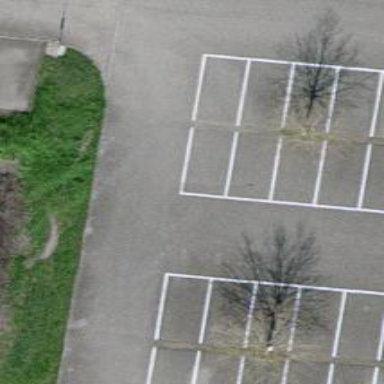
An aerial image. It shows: Road serving as parking aisle.